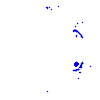
Particle: kaon